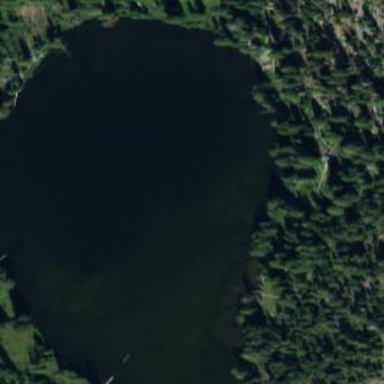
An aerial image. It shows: Beautiful lake surrounded by nature.